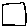
Label: square